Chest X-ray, PA view. Patient: 22 years old, sex M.
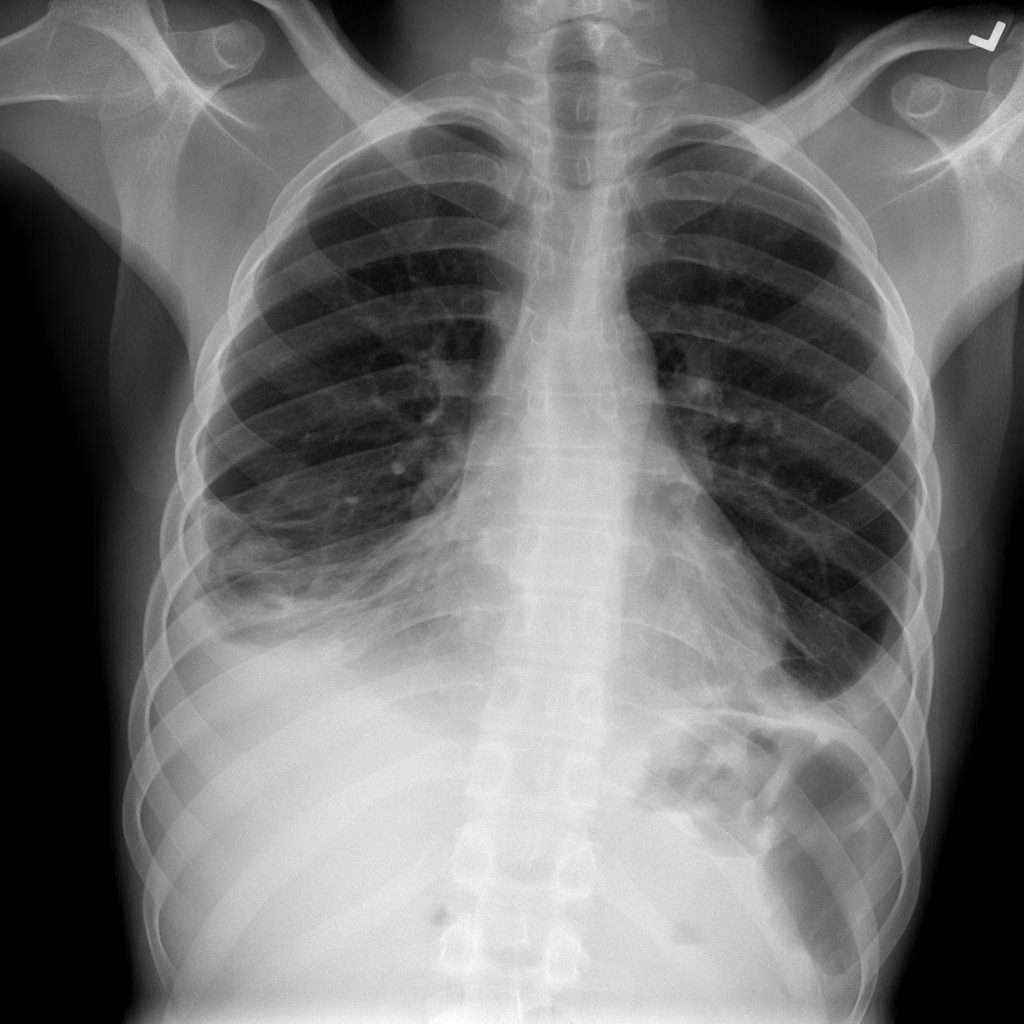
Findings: Atelectasis, Effusion, Pneumonia